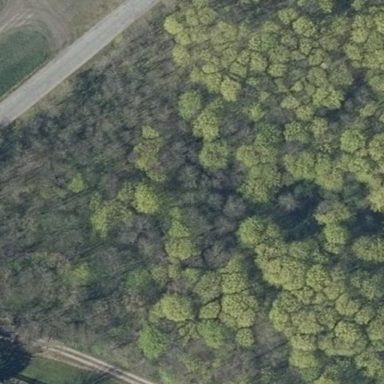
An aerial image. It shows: Forest with mixed types of leaves.